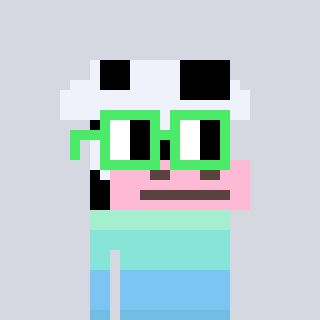
a pixel art character with square light green glasses, a cow-shaped head and a grayscale-colored body on a cool background